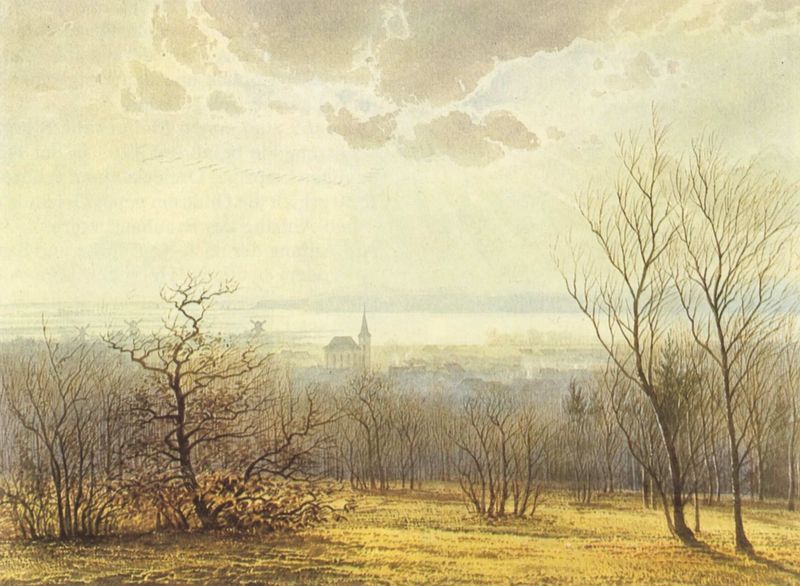
Titel: Nowawes vom Park Babelsberg aus
Künstler: Julius Hennicke
Standort: Potsdam
Institution: Stiftung Preußische Schlösser und Gärten / Aquarellsammlung
Schlagwörter: baum, blau, gemälde, gewitter, himmel, meer, schatten, wasser, weiß, wolken, bäume, fluss, gelb, grün, kirchturm, landschaft, see, stadt, äste, braun, grau, hell, licht, pastell, schwarz, vordergrund, zeichnung, ausblick, blick, dach, gebäude, gras, rasen, wiese, wolke, blass, holland, ast, ebene, erde, feld, ferne, horizont, hügel, morgen, mühle, natur, stamm, weide, weite, windmühle, zweige, busch, büsche, gewässer, kirche, rauch, sonne, sträucher, windrad, boden, insel, land, gotik, wald, anhöhe, turm, windmühlen, garten, bewölkt, aussicht, sommer, ort, mittag, leer, dorf, dächer, dunst, farbe, nebel, kahl, herbst, winter, idylle, hafen, nebelig, romantik, wetter, stimmung, frühling, kühle, ortschaft, wei, helligkeit, kloster, neblig, strahlen, bedeckt, zweig, druckgrafik, kathedrale, lichtstrahlen, schein, skelett, karg, sonnenstrahlen, wäldchen, reif, winterlandschaft, zentrum, knorrig, frost, raureif, zugvögel, lagune, norddeutschland, sone, morgens, früh, romatik, verblichen, pastelltöne, strahelne, kirchtumr, äster, idealistisch, helles licht, schloss mit see, büsche#